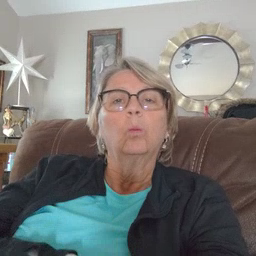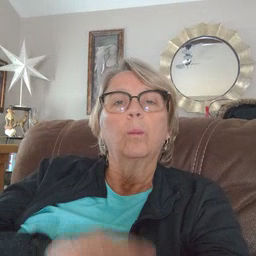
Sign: down